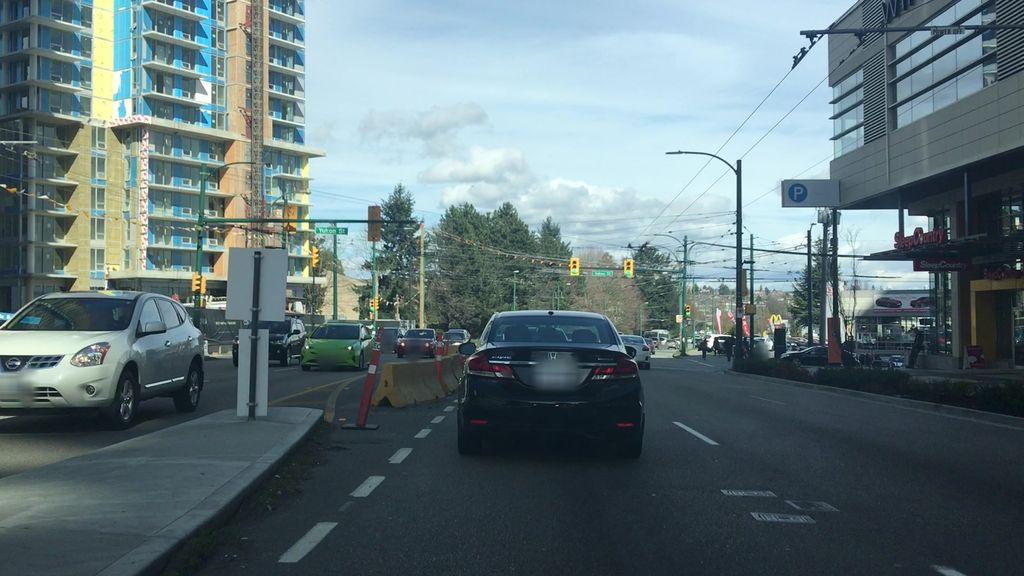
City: vancouver